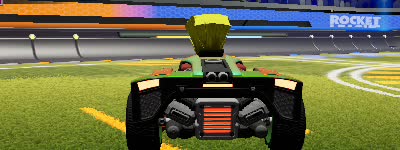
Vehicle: breakout